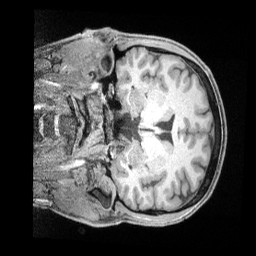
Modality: T1w
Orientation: coronal
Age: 36
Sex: male
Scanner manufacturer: siemens
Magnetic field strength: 3 T
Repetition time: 2 s
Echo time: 0.00211 s